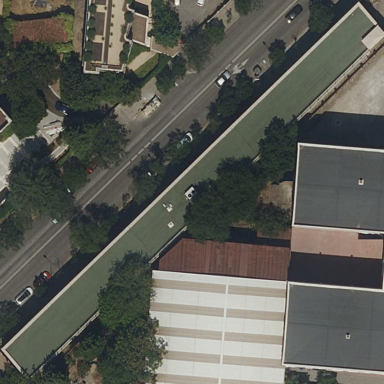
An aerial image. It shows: Public building classified as office.